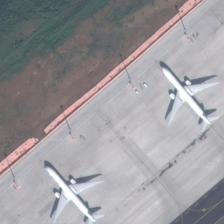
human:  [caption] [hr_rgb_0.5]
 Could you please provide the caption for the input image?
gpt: two exactly same planes parked on the runway .

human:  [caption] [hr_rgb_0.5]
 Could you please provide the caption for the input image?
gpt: two planes are on an airport near green meadows .

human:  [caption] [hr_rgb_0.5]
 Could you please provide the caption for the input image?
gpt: two planes are parked in the airport .

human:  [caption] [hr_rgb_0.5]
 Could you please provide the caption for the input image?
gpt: two planes are parked on an airport .

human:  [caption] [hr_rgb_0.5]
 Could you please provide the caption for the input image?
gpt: two planes are parked on an airport .